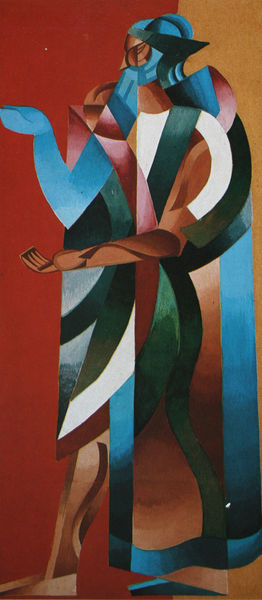
Titel: Kostümentwurf für "Assyrische Tänze" nach der Musik von Fédéric Chopin
Künstler: Wadim Meller
Standort: Kiew
Institution: Sammlung Iwakin
Schlagwörter: blau, hand, körper, mann, grün, bewegung, braun, frau, köpfe, weiss, rot, tanz, arme, gold, paar, rosa, beine, umarmung, abstrakt, flächen, lila violett